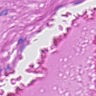
Metastatic tissue present: no